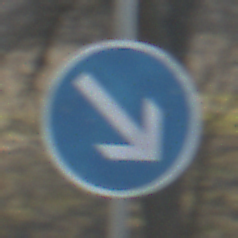
Verkehrszeichen: VorgeschriebeneVorbeifahrtRechts
Umgebung: Outdoor, Nature
Tageszeit: MorningAfternoon
Wetter: Clear
Licht: Natural
Jahreszeit: NotSpecified
Kontrast: HighContrast